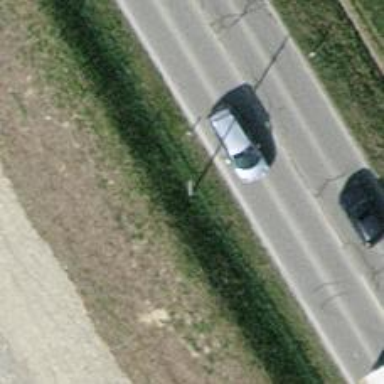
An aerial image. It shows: Straight power pole with straightforward line management.